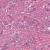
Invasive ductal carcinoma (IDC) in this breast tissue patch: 1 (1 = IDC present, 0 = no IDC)